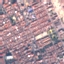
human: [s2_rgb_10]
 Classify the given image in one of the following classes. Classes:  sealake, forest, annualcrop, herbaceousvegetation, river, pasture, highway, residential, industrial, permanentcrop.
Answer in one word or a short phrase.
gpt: Residential